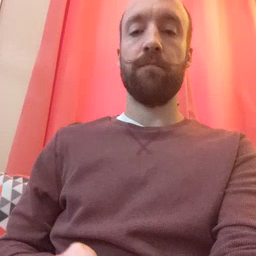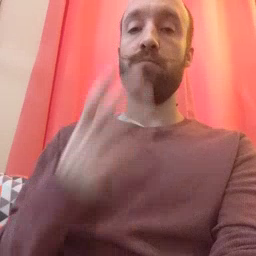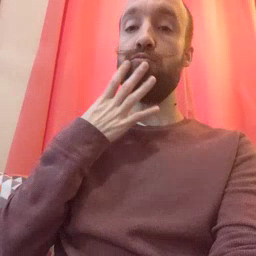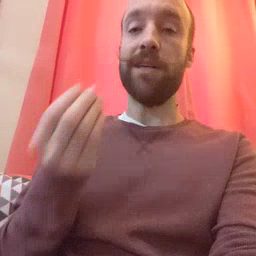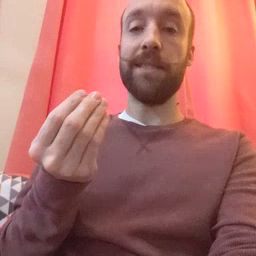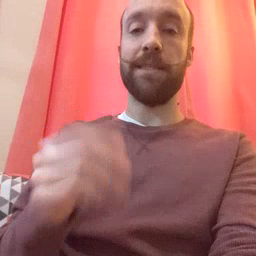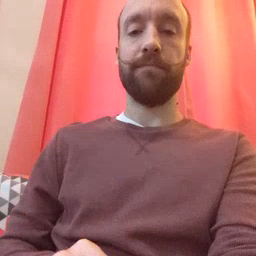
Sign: wet